Question: G'day everyone,
I'm trying to work out how CoreData relationships can work with UI elements like pickers.
At the moment I have a 3 view app (based on the Xcode boilerplate code) which displays a list of parent entities, which have children which have children. I want a picker to select which grandchild a child entity should refer to.
At the moment I have two funny side effects:
1. When I run the app as a preview (so there is pre-populated data... this sample code will break without the data in place),
- -
1. When I select a child and "save" that, the value in the child summary does not change, until I click another child at which point the value changes before the transition to the modal view.
I am clearly missing something in my understanding of the sequence of events when presenting modals in SwiftUI... can any what shed any light on what I've done wrong?
Here's a video to make this more clear:
<URL>
Git repository of the sample is <URL>, but in summary:
Data Model:

View Source:
'''
import SwiftUI
import CoreData
struct LicenceView : View {
@Environment(\.managedObjectContext) private var viewContext
@Binding var licence: Licence
@Binding var showModal: Bool
@State var selectedElement: Element
@FetchRequest private var elements: FetchedResults<Element>
init(currentLicence: Binding<Licence>, showModal: Binding<Bool>, context: NSManagedObjectContext) {
self._licence = currentLicence
self._showModal = showModal
let fetchRequest: NSFetchRequest<Element> = Element.fetchRequest()
fetchRequest.sortDescriptors = []
self._elements = FetchRequest(fetchRequest: fetchRequest)
_selectedElement = State(initialValue: currentLicence.wrappedValue.licenced!)
}
func save() {
licence.licenced = selectedElement
try! viewContext.save()
showModal = false
}
var body: some View {
VStack {
Button(action: {showModal = false}) {
Text("Close")
}
Picker(selection: $selectedElement, label: Text("Element")) {
ForEach(elements, id: \.self) { element in
Text("\(element.desc!)")
}
}
Text("Selected: \(selectedElement.desc!)")
Button(action: {save()}) {
Text("Save")
}
}
}
}
struct RegisterView : View {
@Environment(\.managedObjectContext) private var viewContext
@State var showModal: Bool = false
var currentRegister: Register
@State var currentLicence: Licence
init(currentRegister: Register) {
currentLicence = Array(currentRegister.licencedUsers! as! Set<Licence>)[0]
self.currentRegister = currentRegister
}
var body: some View {
VStack {
List {
ForEach (Array(currentRegister.licencedUsers! as! Set<Licence>), id: \.self) { licence in
Button(action: {currentLicence = licence; showModal = true}) {
HStack {
Text("\(licence.leasee!) : ")
Text("\(licence.licenced!.desc!)")
}
}
}
}
}
.sheet(isPresented: $showModal) {
LicenceView(currentLicence: $currentLicence, showModal: $showModal, context: viewContext )
}
}
}
struct ContentView: View {
@Environment(\.managedObjectContext) private var viewContext
@FetchRequest(
sortDescriptors: [NSSortDescriptor(keyPath: \Register.id, ascending: true)],
animation: .default)
private var registers: FetchedResults<Register>
var body: some View {
NavigationView {
List {
ForEach(registers) { register in
NavigationLink(destination: RegisterView(currentRegister: register)) {
Text("Register id \(register.id!)")
}
}
}
}
}
}
struct ContentView_Previews: PreviewProvider {
static var previews: some View {
ContentView().environment(\.managedObjectContext, PersistenceController.preview.container.viewContext)
}
}
[1]: https://i.stack.imgur.com/AfaNb.png
'''
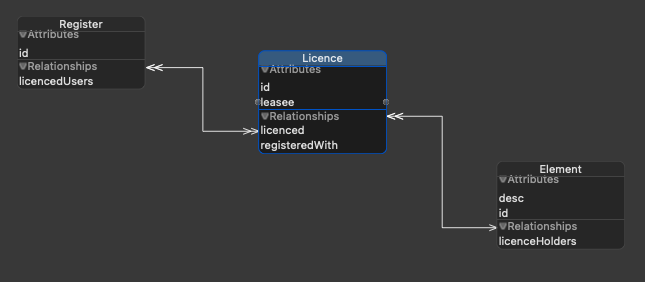
Answer: OK. Huge vote of thanks to Lorem for getting me to the answer. Thanks too for Roma, but it does turn out that his solution, whilst it worked to resolve one of my key problems, does introduce inefficiencies - and didn't resolve the second one.
If others are hitting the same issue I'll leave the Github repo up, but the crux of it all was that @State shouldn't be used when you're sharing CoreData objects around. @ObservedObject is the way to go here.
So the resolution to the problems I encountered were:
1. Use @ObservedObject instead of @State for passing around the CoreData objects
2. Make sure that the picker has a tag defined. The documentation I head read implied that this gets generated automatically if you use ".self" as the id for the objects in ForEach, but it seems this is not always reliable. so adding ".tag(element as Element?)" to my picker helped here. Note: It needed to be an optional type because CoreData makes all the attribute types optional.
Those two alone fixed the problems.
The revised "LicenceView" struct is here, but the whole solution is in the repo.
Cheers!
'''
struct LicenceView : View {
@Environment(\.managedObjectContext) private var viewContext
@ObservedObject var licence: Licence
@Binding var showModal: Bool
@FetchRequest(
sortDescriptors: [NSSortDescriptor(keyPath: \Element.desc, ascending: true)],
animation: .default)
private var elements: FetchedResults<Element>
func save() {
try! viewContext.save()
showModal = false
}
var body: some View {
VStack {
Button(action: {showModal = false}) {
Text("Close")
}
Picker(selection: $licence.licenced, label: Text("Element")) {
ForEach(elements, id: \.self) { element in
Text("\(element.desc!)")
.tag(element as Element?)
}
}
Text("Selected: \(licence.licenced!.desc!)")
Button(action: {save()}) {
Text("Save")
}
}
}
}
'''